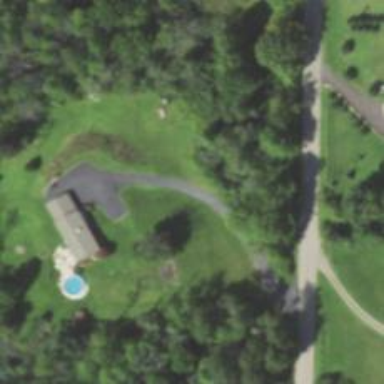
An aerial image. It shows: Driveway.